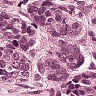
Metastatic tissue present: yes